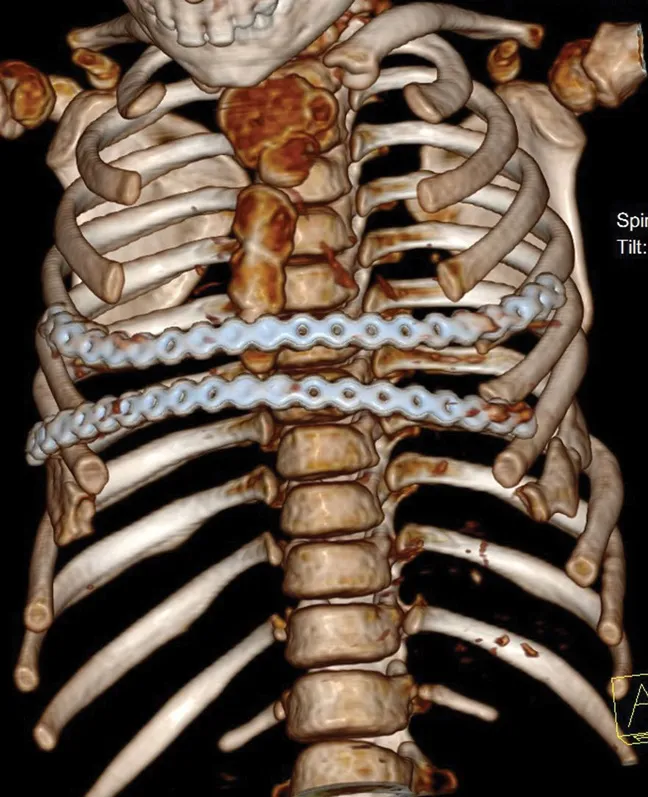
Three-dimensional reconstruction computed tomography scan of the chest after the second operation; anteroposterior view.
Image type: radiology (ct)